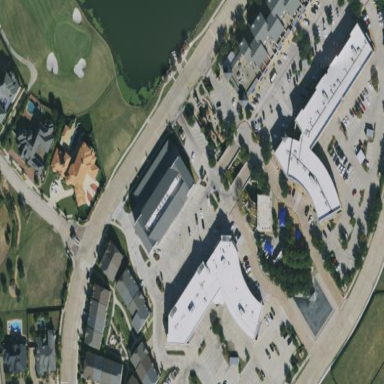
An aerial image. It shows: Retail area.